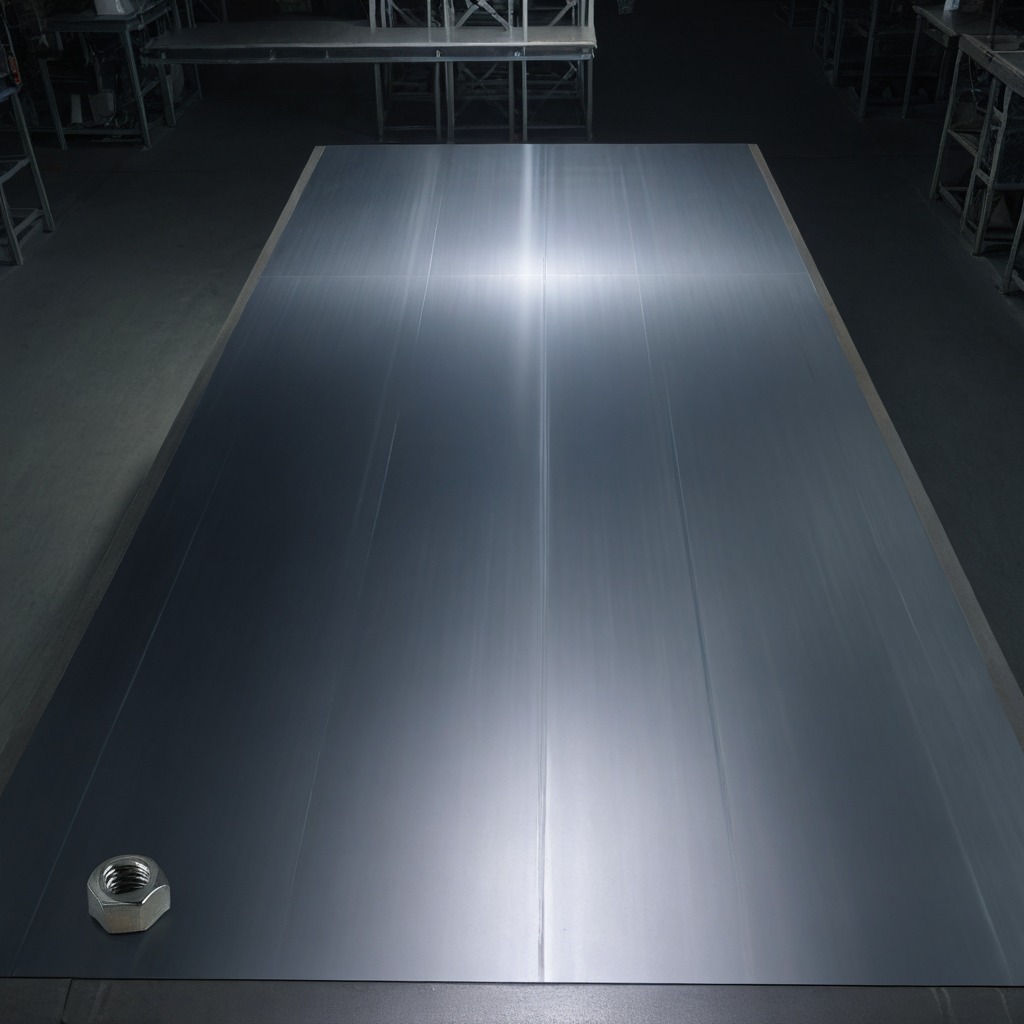
A metal nut is lying on the tabletop.